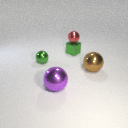
small green metal cube behind small green metal sphere